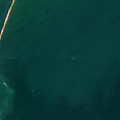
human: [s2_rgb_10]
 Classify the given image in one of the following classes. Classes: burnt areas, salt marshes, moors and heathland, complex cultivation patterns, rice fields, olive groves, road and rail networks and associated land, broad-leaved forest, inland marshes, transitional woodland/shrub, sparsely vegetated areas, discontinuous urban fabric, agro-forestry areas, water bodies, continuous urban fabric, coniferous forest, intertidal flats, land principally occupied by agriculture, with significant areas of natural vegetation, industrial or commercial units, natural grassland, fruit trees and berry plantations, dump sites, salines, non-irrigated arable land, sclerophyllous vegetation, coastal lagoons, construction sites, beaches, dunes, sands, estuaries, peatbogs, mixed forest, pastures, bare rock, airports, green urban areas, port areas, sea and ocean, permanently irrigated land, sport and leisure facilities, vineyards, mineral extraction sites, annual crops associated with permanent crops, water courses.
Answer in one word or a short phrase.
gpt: coastal lagoons, sea and ocean